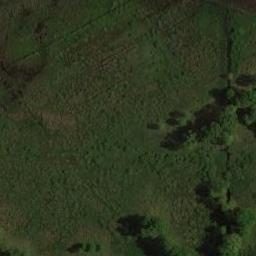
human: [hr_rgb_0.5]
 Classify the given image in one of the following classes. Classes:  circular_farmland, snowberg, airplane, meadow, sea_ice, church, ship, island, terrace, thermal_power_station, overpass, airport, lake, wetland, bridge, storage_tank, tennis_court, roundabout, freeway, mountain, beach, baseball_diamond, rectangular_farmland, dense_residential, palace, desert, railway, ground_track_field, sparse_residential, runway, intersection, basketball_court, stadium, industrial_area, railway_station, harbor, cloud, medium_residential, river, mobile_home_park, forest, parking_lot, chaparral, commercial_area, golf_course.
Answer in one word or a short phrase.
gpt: meadow